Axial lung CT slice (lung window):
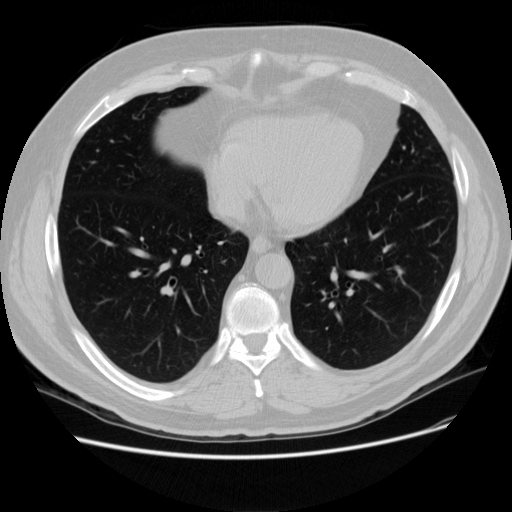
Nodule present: no